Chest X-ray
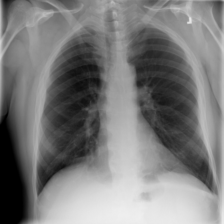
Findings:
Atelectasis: negative
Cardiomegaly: negative
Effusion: negative
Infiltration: negative
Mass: negative
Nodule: negative
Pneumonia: negative
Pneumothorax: negative
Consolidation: negative
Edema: negative
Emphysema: negative
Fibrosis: negative
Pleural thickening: negative
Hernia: negative